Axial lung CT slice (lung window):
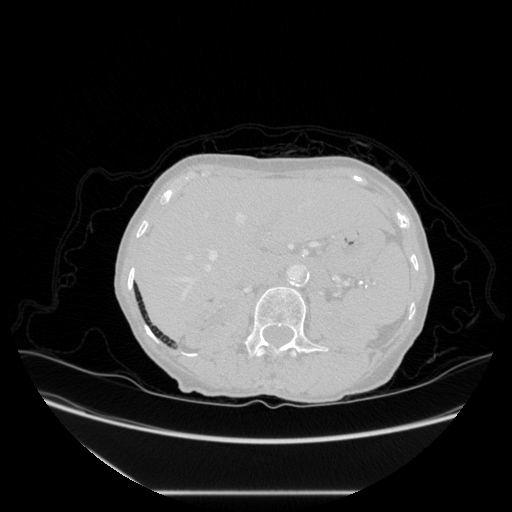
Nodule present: no